【题型】填空题　【知识点】立体几何　【难度】easy
如图，已知正四面体 \(ABCD\) 的棱长为 1，过点 \(B\) 作截面 \(\alpha\) 分别交侧棱 \(AC\)，\(AD\) 于 \(E\)，\(F\) 两点，且四面体 \(ABEF\) 的体积为四面体 \(ABCD\) 体积的 \(\frac{1}{3}\)，则 \(S_{\triangle AEF} = \underline{\quad\quad}\)，\(EF\) 的最小值为 \(\underline{\quad\quad}\)。

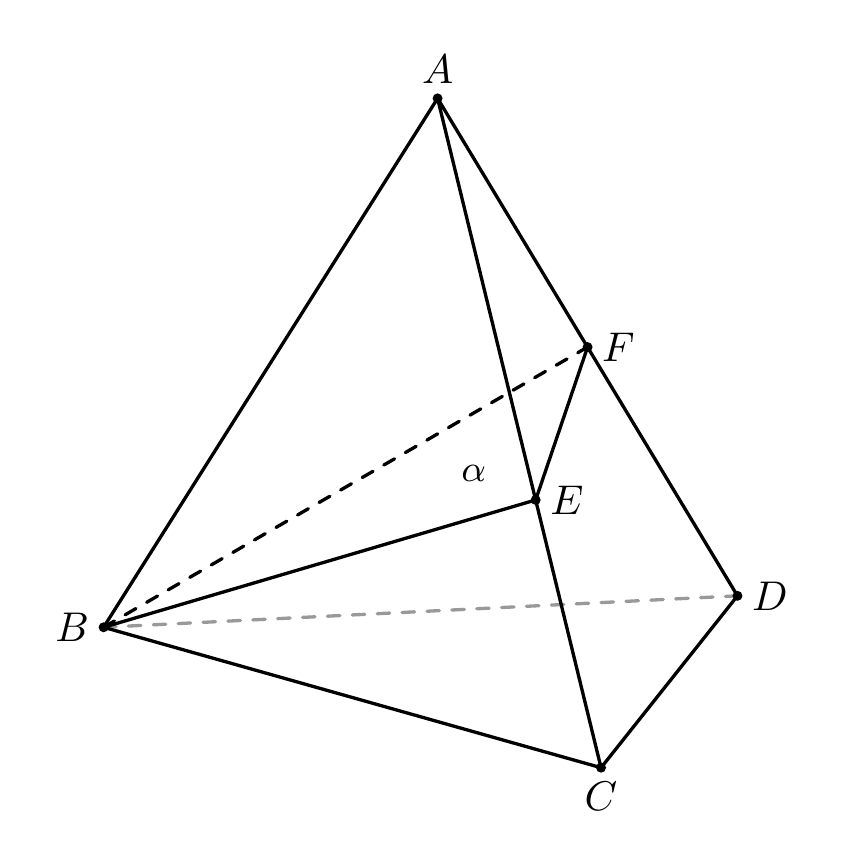
【解答】
【解析】因为 \(V_{B-AEF} = \frac{1}{3}V_{B-ACD}\)，则
\[
S_{\triangle AEF} = \frac{1}{3}S_{\triangle ACD} = \frac{1}{3} \times \frac{1}{2} \times 1 \times 1 \times \frac{\sqrt{3}}{2} = \frac{\sqrt{3}}{12}.
\]

记 \(EF = a\)，\(AE = b\)，\(AF = c\)。
因为 \(\frac{1}{2}bc\sin 60^\circ = \frac{\sqrt{3}}{12}\)，即 \(bc = \frac{1}{3}\)。

又因为 \(a^2 = b^2 + c^2 - 2bc\cos 60^\circ \ge 2bc - bc = bc = \frac{1}{3}\)，
当且仅当 \(\begin{cases} b = c \\ bc = \frac{1}{3} \end{cases}\)，即 \(b = c = \frac{\sqrt{3}}{3}\) 时，取等号，所以 \(a\) 的最小值为 \(\frac{\sqrt{3}}{3}\)。